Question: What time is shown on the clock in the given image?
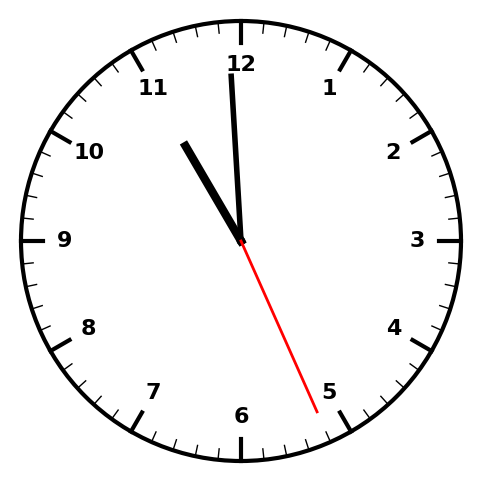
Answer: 10:59:26